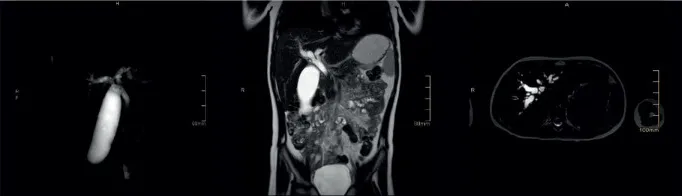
Sclerosing cholangitis in the index patient. (A) Upper abdomen magnetic resonance showing diffuse and marked enlargement of intra- and extrahepatic bile ducts.
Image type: radiology (mri)